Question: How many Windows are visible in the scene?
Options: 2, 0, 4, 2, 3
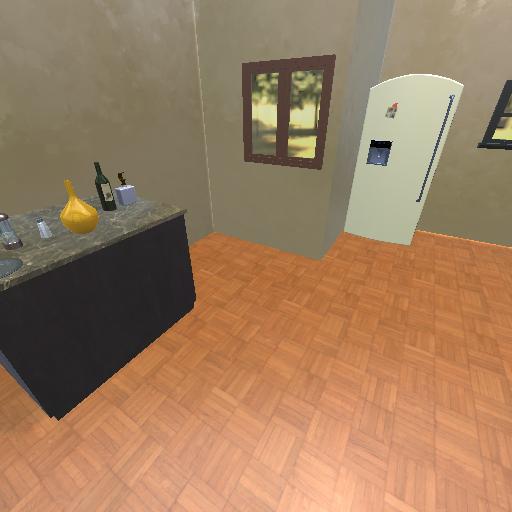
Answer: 2